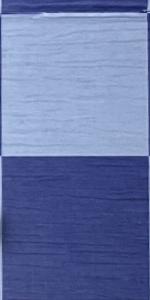
Label: Empty